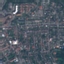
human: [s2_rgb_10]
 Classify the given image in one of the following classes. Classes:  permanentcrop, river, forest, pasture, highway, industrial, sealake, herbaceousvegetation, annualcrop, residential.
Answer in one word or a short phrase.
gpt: Residential